Question: I am trying to figure out what is the correct way to load a UTF-8 web page.
Below are my failed attempts so far.
I should also mention that:
- - - 'iconv'
### Code:
'''
var request = require("request");
var http = require("http");
var fs = require("fs");
var url = "http://www.globes.co.il/portal/quotes/unlinked-fixed-rate-government-bonds";
// Attempt 1: Ask 'request' for utf8
request({url:url, encoding:'utf8'}, function(error, response, html) {
console.log(html);
});
// Attempt 2: Ask 'request' for null
request({url:url, encoding:null}, function(error, response, html) {
console.log(html.toString('utf8'));
});
// Attempt 3: Avoid using 'request'
var options = {
host: 'www.globes.co.il',
path: '/portal/quotes/unlinked-fixed-rate-government-bonds'
};
http.get(options, function(res) {
res.on("data", function(chunk) {
console.log(chunk.toString('utf8'));
});
});
'''
### Side by side: actual vs. expected:

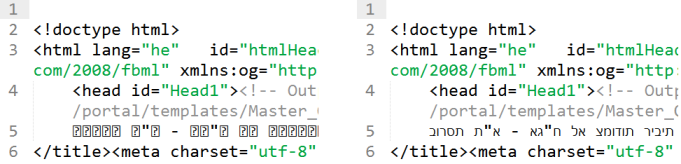
Answer: It seems that despite the HTML having a reported charset of utf8, the HTTP response says the content charset is windows-1255.
Using 'iconv-lite' to convert from the binary response to utf8 works (tested on Linux):
'''
var request = require('request'),
iconv = require('iconv-lite');
var url = 'http://www.globes.co.il/portal/quotes/unlinked-fixed-rate-government-bonds';
request({url:url, encoding:null}, function(error, response, html) {
html = iconv.decode(html, 'win1255');
console.log(html);
});
'''